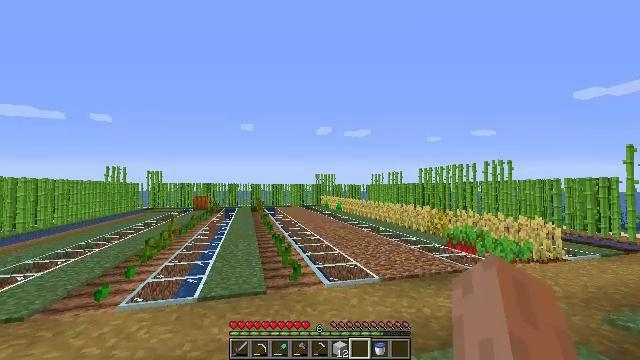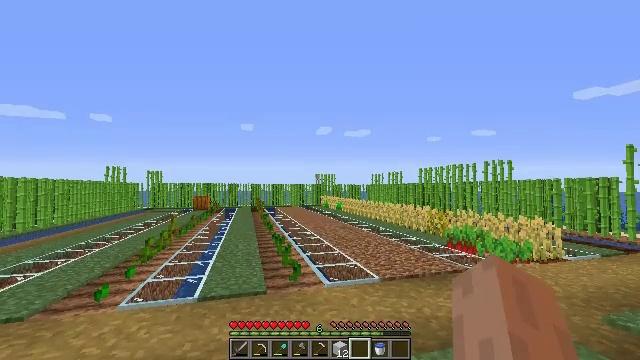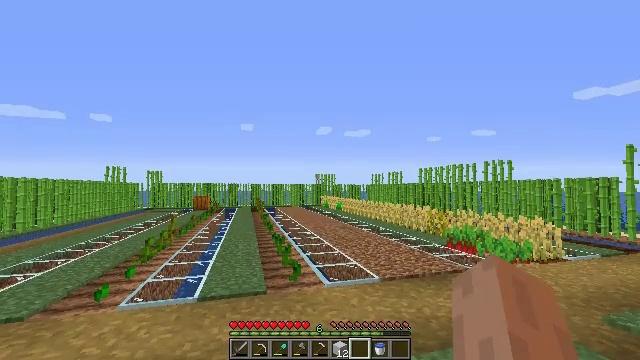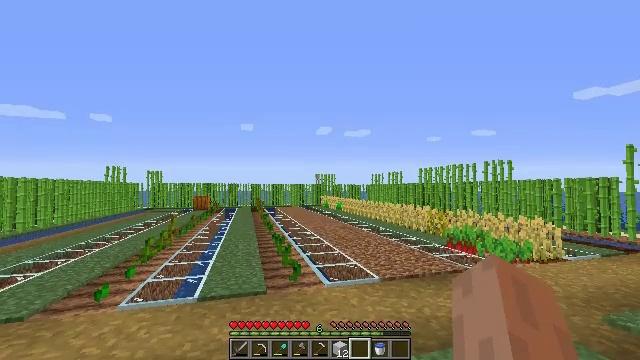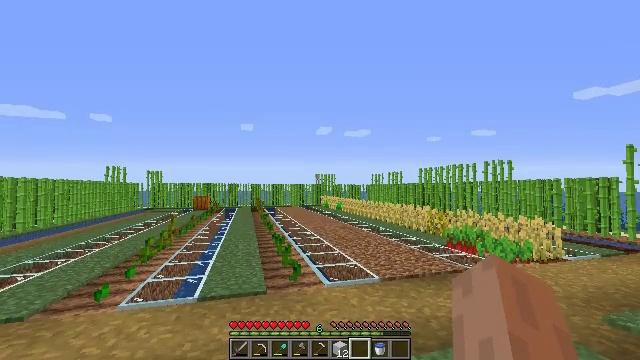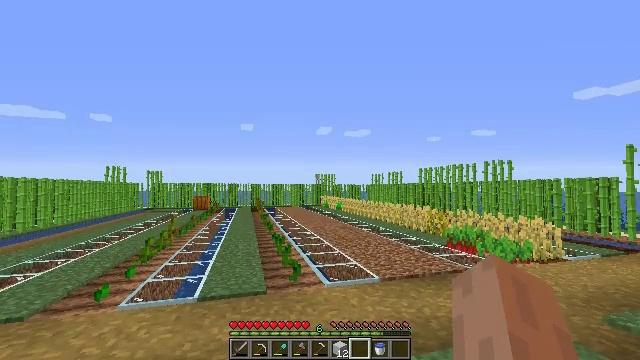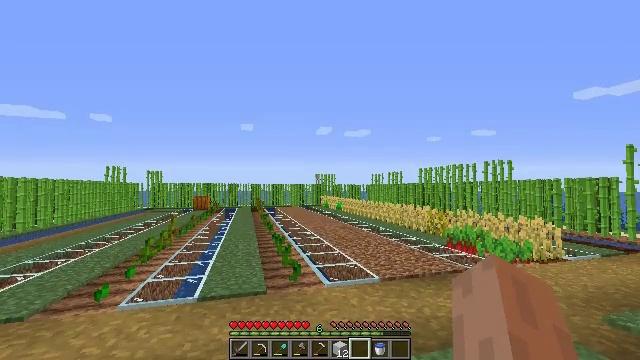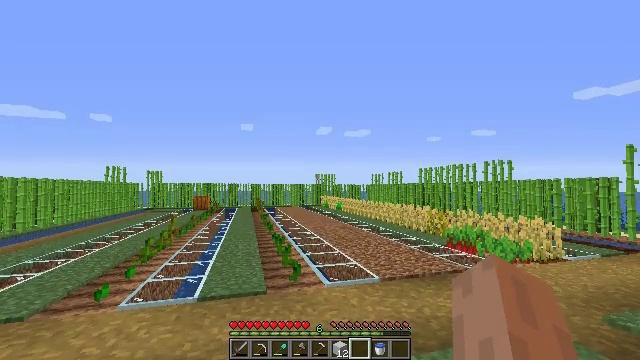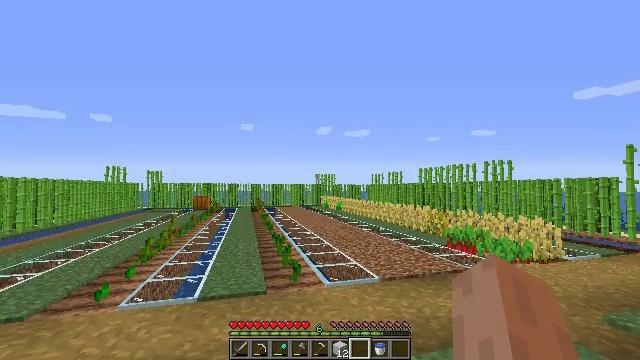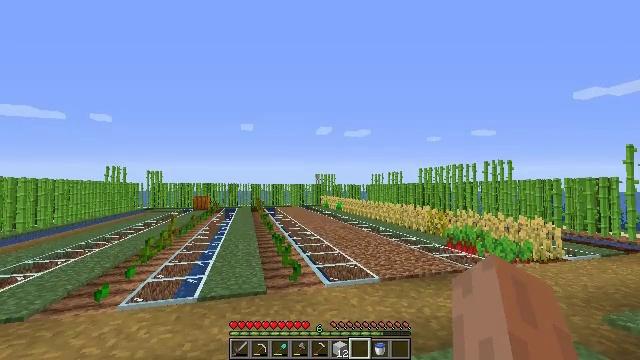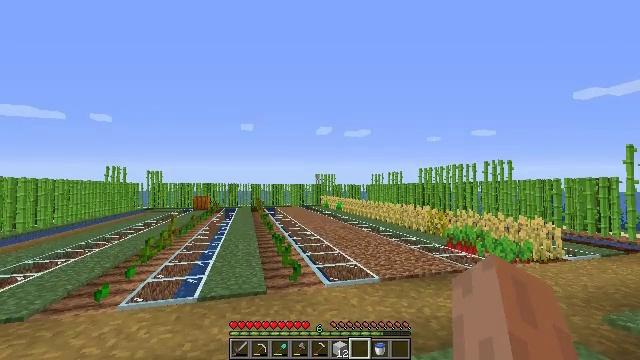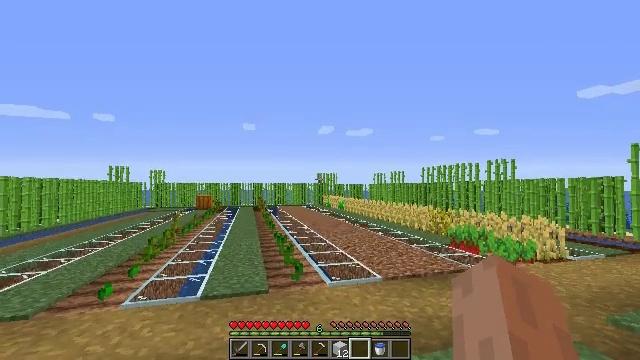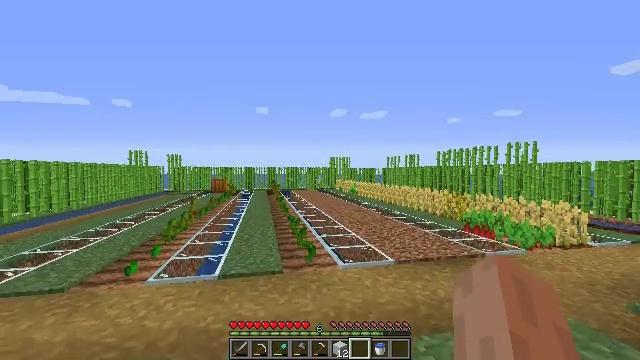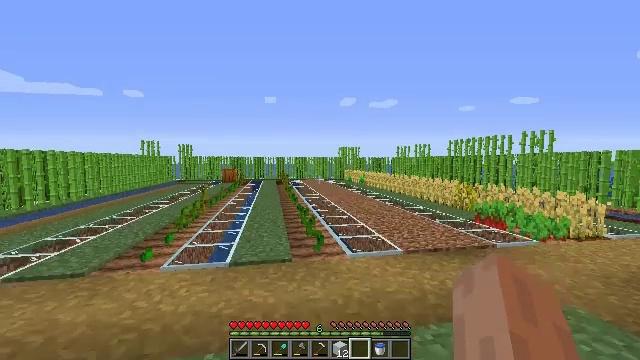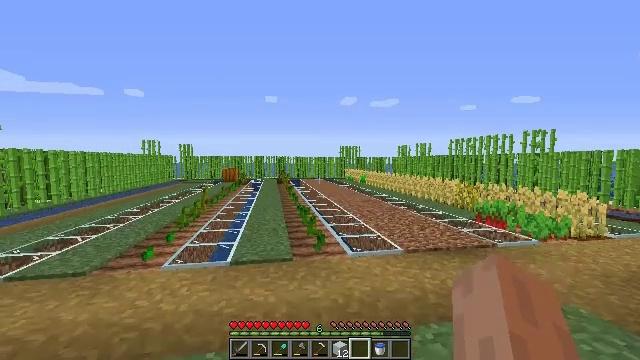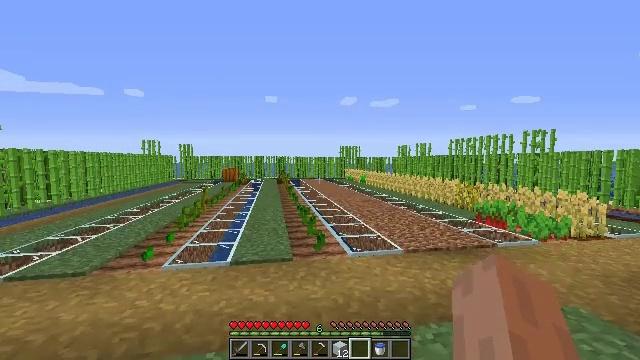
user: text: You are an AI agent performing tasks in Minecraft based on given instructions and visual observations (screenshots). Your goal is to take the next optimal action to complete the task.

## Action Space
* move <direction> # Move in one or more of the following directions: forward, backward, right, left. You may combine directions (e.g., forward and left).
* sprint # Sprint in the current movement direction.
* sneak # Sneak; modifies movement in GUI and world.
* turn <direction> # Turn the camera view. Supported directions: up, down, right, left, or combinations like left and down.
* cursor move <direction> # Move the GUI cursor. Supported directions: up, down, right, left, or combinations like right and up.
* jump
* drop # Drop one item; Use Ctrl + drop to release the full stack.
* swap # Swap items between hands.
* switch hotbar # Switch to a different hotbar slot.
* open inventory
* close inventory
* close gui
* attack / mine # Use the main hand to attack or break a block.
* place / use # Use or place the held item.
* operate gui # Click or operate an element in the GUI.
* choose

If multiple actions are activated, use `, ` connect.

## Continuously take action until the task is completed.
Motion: motion action
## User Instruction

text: drop white concrete
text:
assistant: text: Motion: no_op
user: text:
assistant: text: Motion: no_op
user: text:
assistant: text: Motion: no_op
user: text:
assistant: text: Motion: no_op
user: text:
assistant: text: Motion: no_op
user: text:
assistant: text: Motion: no_op
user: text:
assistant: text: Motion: no_op
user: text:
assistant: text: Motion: no_op
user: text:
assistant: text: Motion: no_op
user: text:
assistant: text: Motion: no_op
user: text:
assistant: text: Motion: no_op
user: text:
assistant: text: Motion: turn left and down
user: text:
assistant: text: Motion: turn left and down
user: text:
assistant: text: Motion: no_op
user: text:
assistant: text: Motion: no_op
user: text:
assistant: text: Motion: no_op
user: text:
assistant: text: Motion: no_op
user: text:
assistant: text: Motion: no_op
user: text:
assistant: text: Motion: move right
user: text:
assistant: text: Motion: move right
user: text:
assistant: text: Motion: move right
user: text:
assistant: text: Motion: move right
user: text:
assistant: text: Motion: move right
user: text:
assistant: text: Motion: move right, turn left and down
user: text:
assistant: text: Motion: move right, turn left and down
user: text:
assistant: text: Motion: move right, turn down
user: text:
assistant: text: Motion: move right, turn down
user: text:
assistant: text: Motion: move right, turn left
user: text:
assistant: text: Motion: move right
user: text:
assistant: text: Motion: move right